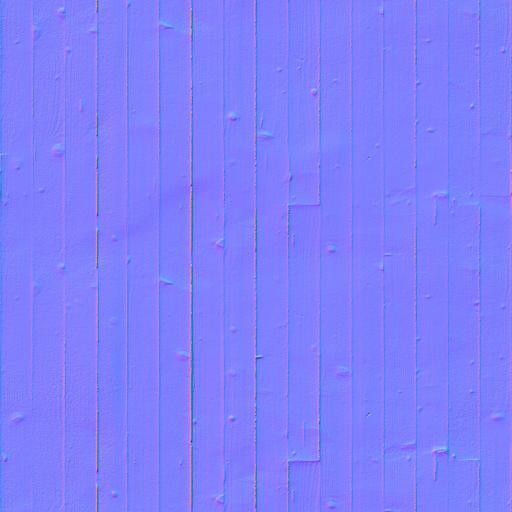
clean floor old plank planks vintage wood wooden